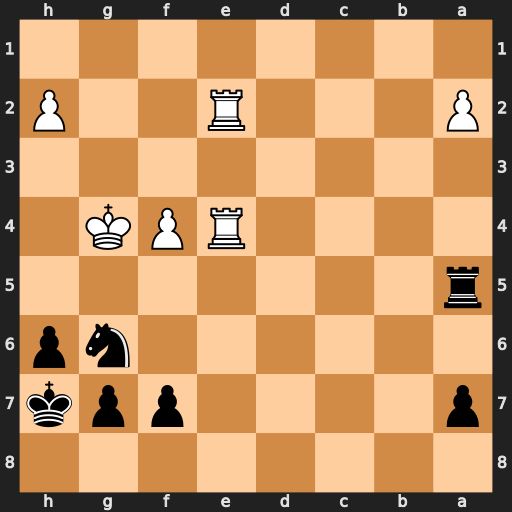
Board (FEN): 8/p4ppk/6np/r7/4RPK1/8/P3R2P/8
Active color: b
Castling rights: -
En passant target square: -
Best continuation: f5+ Kf3 fxe4+